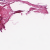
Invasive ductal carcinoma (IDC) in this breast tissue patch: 0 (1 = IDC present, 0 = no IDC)